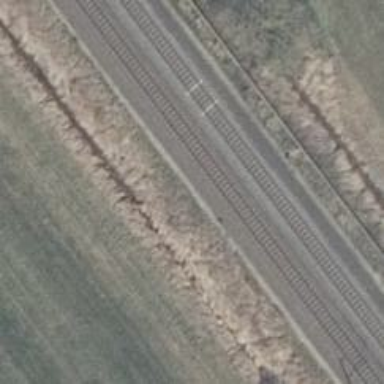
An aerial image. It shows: Railway signal.